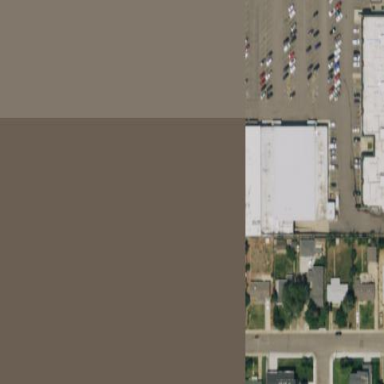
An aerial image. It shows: Retail building.